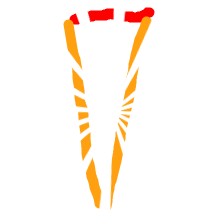
Shape: triangle